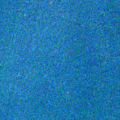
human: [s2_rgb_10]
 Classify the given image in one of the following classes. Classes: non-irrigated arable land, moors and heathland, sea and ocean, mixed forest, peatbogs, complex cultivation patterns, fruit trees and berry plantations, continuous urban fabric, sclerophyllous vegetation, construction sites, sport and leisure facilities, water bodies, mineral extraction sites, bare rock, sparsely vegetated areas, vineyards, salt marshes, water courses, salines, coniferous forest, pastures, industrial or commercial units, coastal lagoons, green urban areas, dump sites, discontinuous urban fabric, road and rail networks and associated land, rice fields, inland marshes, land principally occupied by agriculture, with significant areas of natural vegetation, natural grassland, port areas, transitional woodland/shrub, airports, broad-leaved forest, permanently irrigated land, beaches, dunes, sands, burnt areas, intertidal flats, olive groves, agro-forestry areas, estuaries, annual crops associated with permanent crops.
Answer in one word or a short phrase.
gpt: sea and ocean